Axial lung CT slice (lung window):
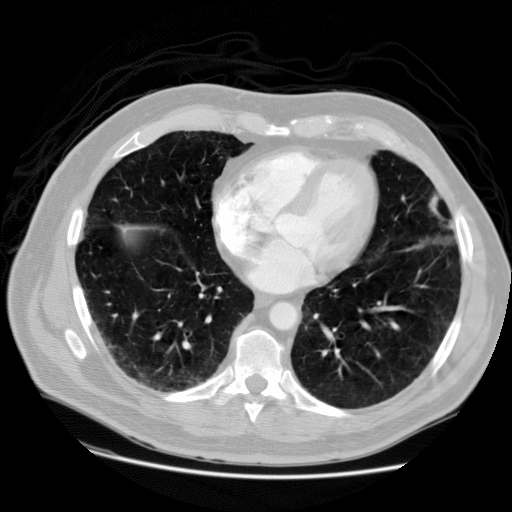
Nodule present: no